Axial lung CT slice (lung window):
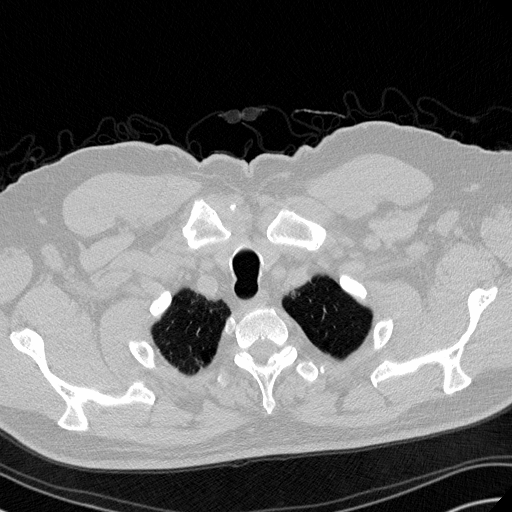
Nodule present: no